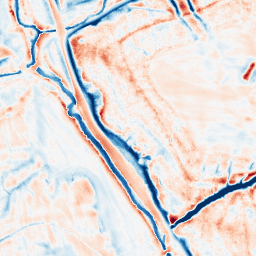
Category: edge_preserving
Decomposition family: bilateral
Decomposition parameters: d: 21
sigma_color: 25
sigma_space: 25
Upsampling method: quartic
Upsampling parameters: scale: 4
Upsampling scale: 4